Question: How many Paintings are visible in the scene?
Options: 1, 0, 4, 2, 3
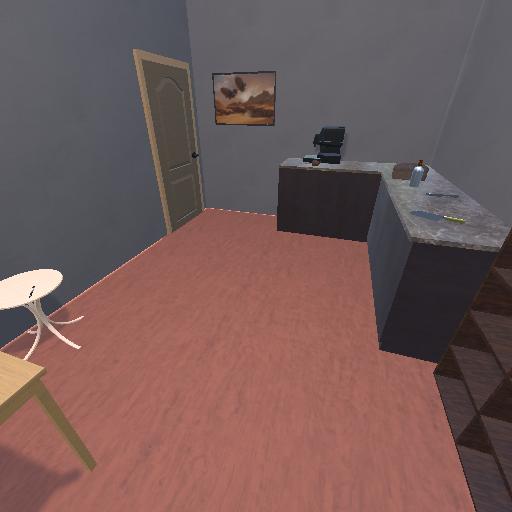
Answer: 1